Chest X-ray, AP view. Patient: 29 years old, sex M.
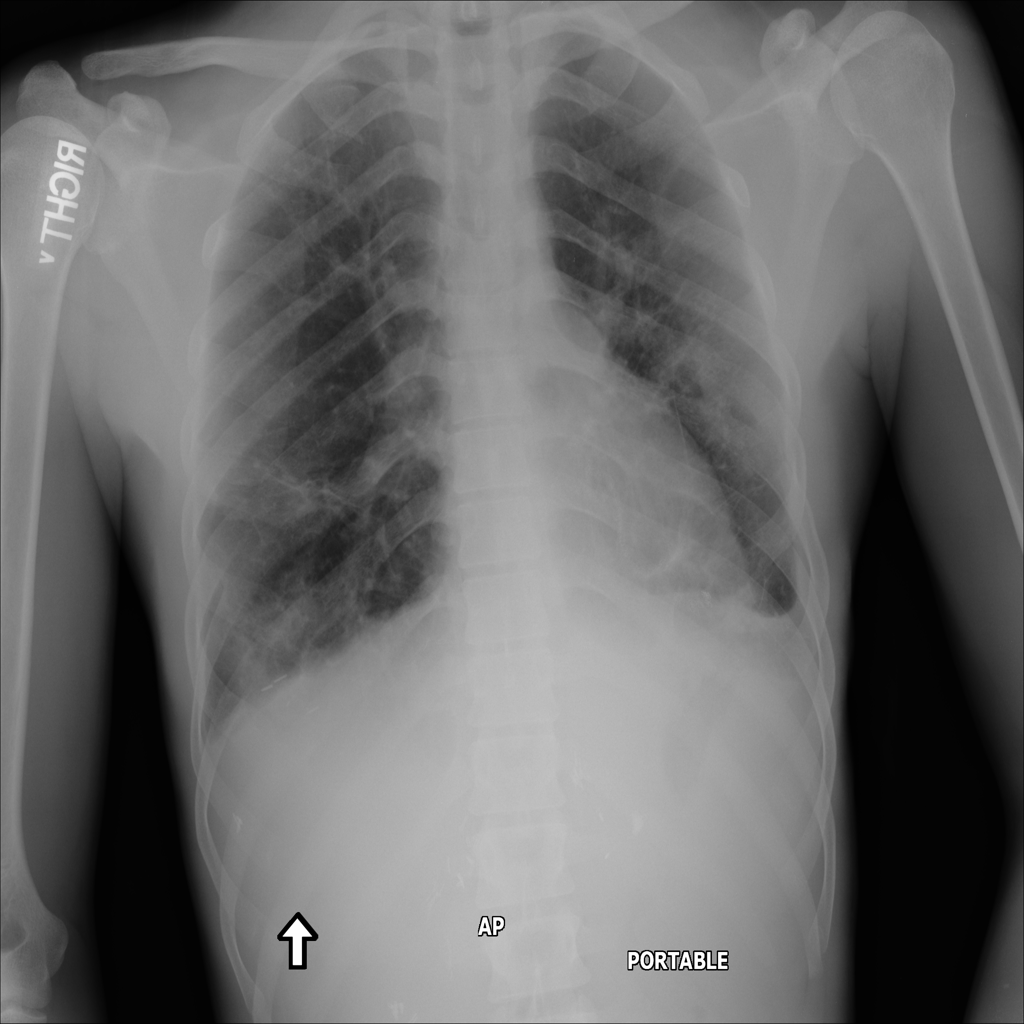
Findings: Infiltration